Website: crate-barrel
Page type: orders-overview
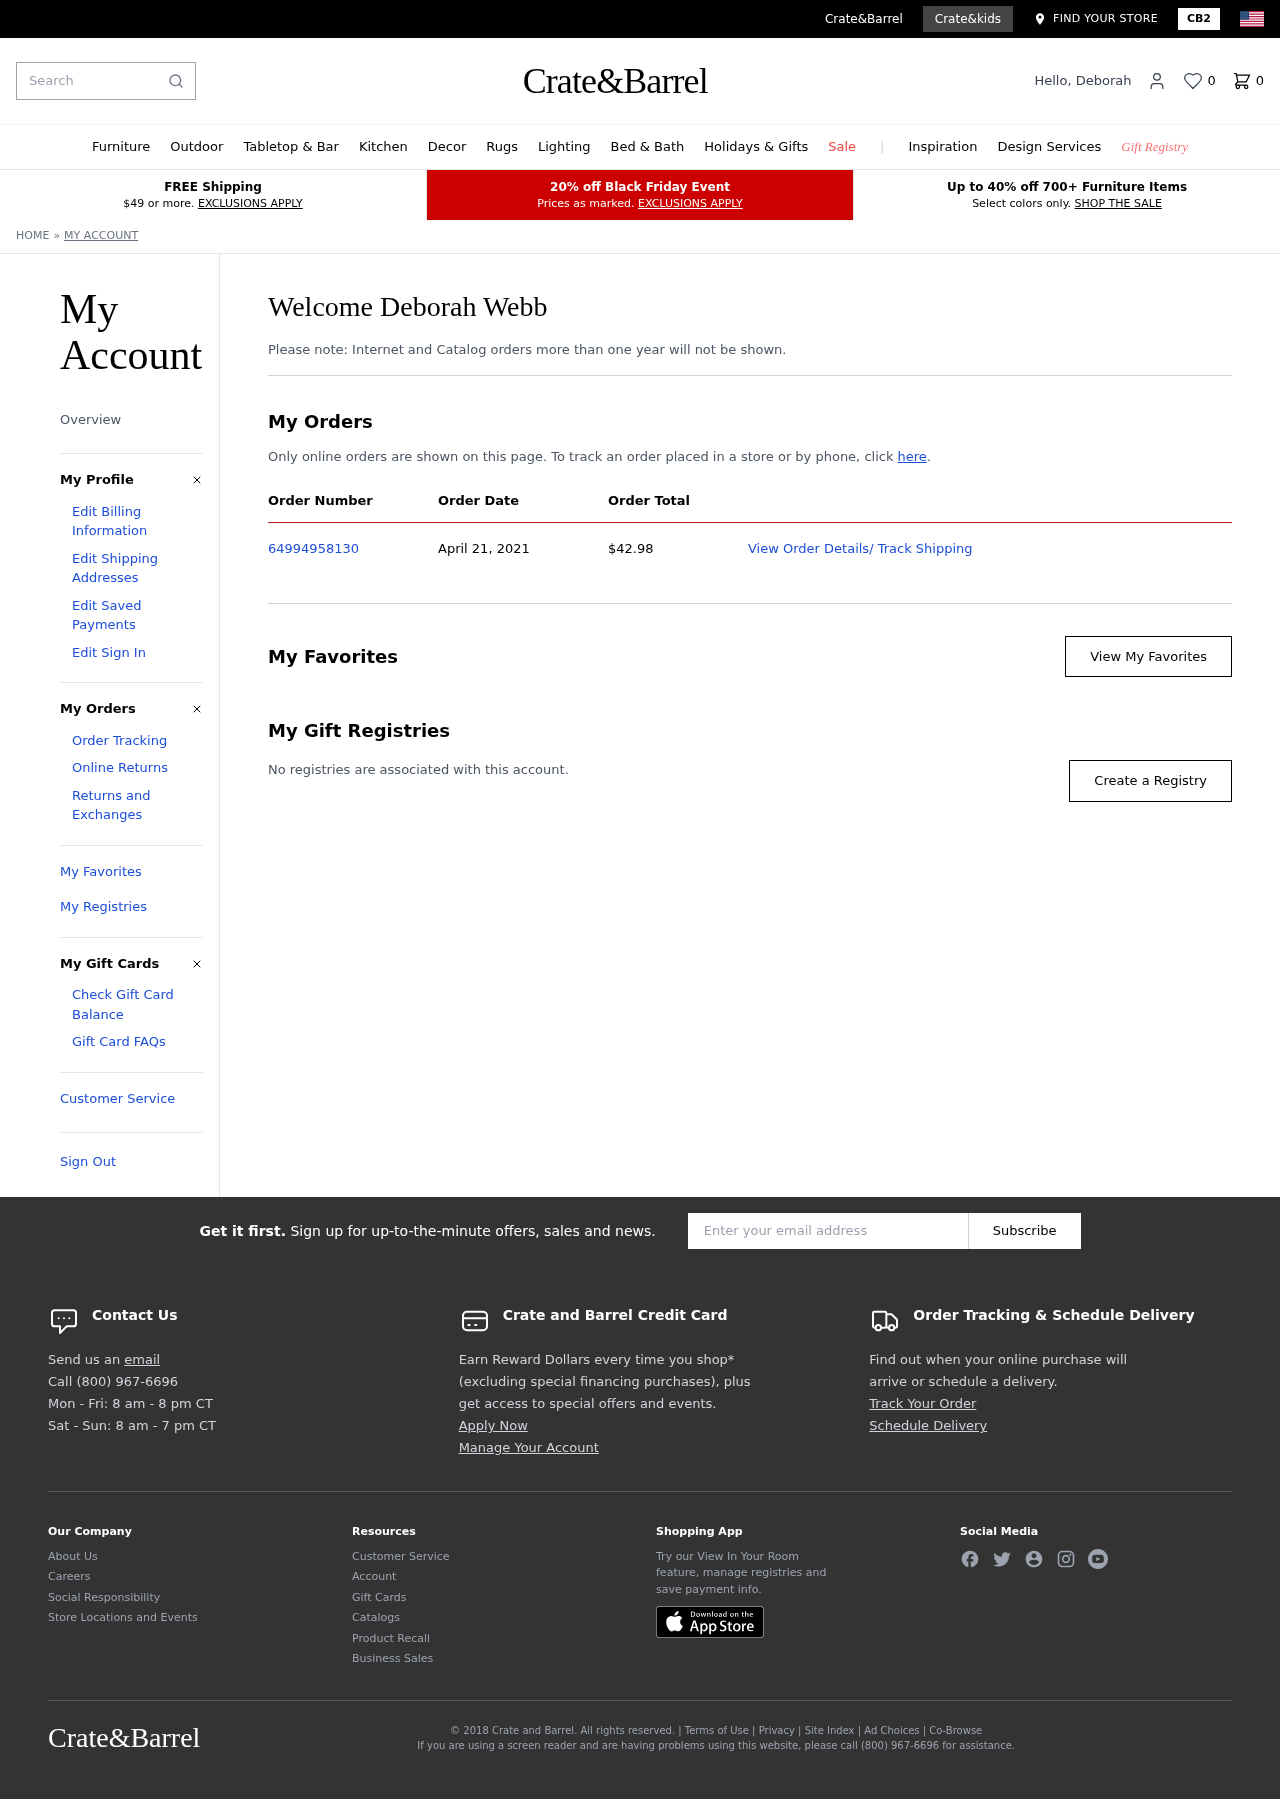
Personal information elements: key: PII_FIRSTNAME
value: Deborah
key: PII_FULLNAME
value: Deborah Webb
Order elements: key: ORDER_NUM_ITEMS
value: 0
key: ORDER_ID
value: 64994958130
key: ORDER_DATE
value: April 21, 2021
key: ORDER_TOTAL
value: $42.98
Search elements: key: HEADER_SEARCH
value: Search
Other elements: key: FAVORITES_COUNT
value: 0